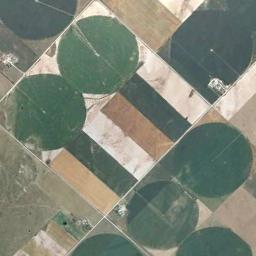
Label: circular_farmland